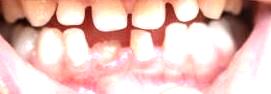
Condition: hypodontia